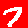
Digit: 7